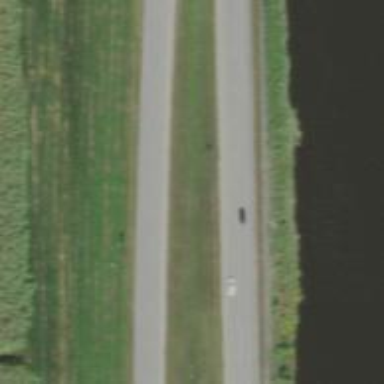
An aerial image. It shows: Asphalt road with trunk classification. It has embankment.